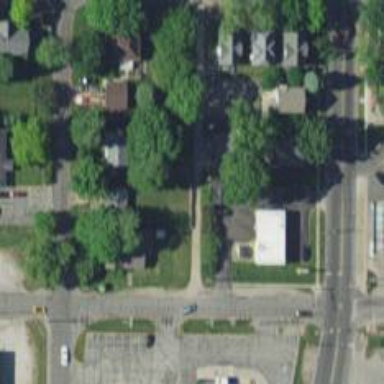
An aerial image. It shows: Alley classified as service road.